Question: I'm having a really difficult time debugging this problem. Whenever I try to establish a connection with postgres, it takes a whole minute. After the connection is established, everything is fine. I've tried disabling all the mappings and not loading any, but still the connection takes a long time to aquire. I've also tried disabling validation, no difference. When I use a simple a simple JDBC connection, it's instantaneous. Hibernate is doing something which takes considerable amount of time and I can't seem to narrow it down. Any input is greatly appreciated!
Postgres Driver:
'''
postgresql-9.1-901.jdbc4.jar
'''
Configuration settings:
'''
<hibernate-configuration>
<session-factory>
<!-- properties -->
<property name="dialect">org.hibernate.dialect.PostgreSQLDialect</property>
<property name="connection.driver_class">org.postgresql.Driver</property>
<property name="connection.url">jdbc:postgresql://xxxx.com:5432/xxxxx</property>
<property name="connection.username">xxxxxxx</property>
<property name="connection.password">xxxxxxx</property>
</session-factory>
</hibernate-configuration>
'''
Additional settings in code:
'''
config.setProperty("hibernate.hbm2ddl.auto", hbm2ddlMode);
//config.setProperty("hibernate.cache.use_query_cache", "true");
config.setProperty("hibernate.cache.use_second_level_cache", "true");
//config.setProperty("hibernate.cache.region.factory_class", "net.sf.ehcache.hibernate.EhCacheRegionFactory");
config.setProperty("hibernate.cache.provider_class", "org.hibernate.cache.EhCacheProvider");
//config.setProperty("hibernate.cache.provider_class", "org.hibernate.cache.NoCacheProvider");
config.setProperty("hibernate.jdbc.fetch_size", "100");
config.setProperty("hibernate.jdbc.batch_size", "30");
config.setProperty("hibernate.jdbc.use_scrollable_resultset", "true");
config.setProperty("hibernate.connection.provider_class", "org.hibernate.connection.C3P0ConnectionProvider");
config.setProperty("hibernate.c3p0.acquire_increment", "1");
config.setProperty("hibernate.c3p0.idle_test_period", "0");
config.setProperty("hibernate.c3p0.min_size", "1");
config.setProperty("hibernate.c3p0.max_size", "2");
config.setProperty("hibernate.c3p0.timeout", "0");
config.setProperty("javax.persistence.validation.mode", "none");
'''
Here's the segment of code where the delay occurs:
'''
private SessionFactory buildSessionFactory() throws Exception {
ServiceRegistry serviceRegistry = new ServiceRegistryBuilder().applySettings(config.getProperties()).buildServiceRegistry();
//Building session takes a whole minute without mappings!!!
sessionFactory = config.buildSessionFactory(serviceRegistry);
validateConnection();
return sessionFactory;
}
'''
Here's the log results:
'''
[main] 2012-04-09 10:40:32,823 110391 INFO C3P0ConnectionProvider - HHH000046:
Connection properties: {user=hgaidb_test, password=****}
[main] 2012-04-09 10:40:32,823 110391 INFO C3P0ConnectionProvider - HHH000006:
Autocommit mode: false
[main] 2012-04-09 10:40:34,100 111668 DEBUG JdbcServicesImpl - Database ->
name : PostgreSQL
version : 8.3.3
major : 8
minor : 3
[main] 2012-04-09 10:40:34,101 111669 DEBUG JdbcServicesImpl - Driver ->
name : PostgreSQL Native Driver
version : PostgreSQL 9.1 JDBC4 (build 901)
major : 9
minor : 1
*******************************************************************************
// 1 MINUTE DELAY
*******************************************************************************
[main] 2012-04-09 10:40:34,102 111670 DEBUG JdbcServicesImpl - JDBC version : 4.
0
[main] 2012-04-09 10:41:21,632 159200 INFO Dialect - HHH000400: Using dialect:
org.hibernate.dialect.PostgreSQLDialect
*******************************************************************************
[main] 2012-04-09 10:41:21,669 159237 INFO LobCreatorBuilder - HHH000424: Disab
ling contextual LOB creation as createClob() method threw error : java.lang.refl
ect.InvocationTargetException
[main] 2012-04-09 10:41:21,814 159382 DEBUG SettingsFactory - Automatic flush du
ring beforeCompletion(): disabled
[main] 2012-04-09 10:41:21,814 159382 DEBUG SettingsFactory - Automatic session
close at end of transaction: disabled
[main] 2012-04-09 10:41:21,815 159383 DEBUG SettingsFactory - JDBC batch size: 3
0
[main] 2012-04-09 10:41:21,816 159384 DEBUG SettingsFactory - JDBC batch updates
for versioned data: disabled
[main] 2012-04-09 10:41:21,816 159384 DEBUG SettingsFactory - Scrollable result
sets: enabled
[main] 2012-04-09 10:41:21,817 159385 DEBUG SettingsFactory - Wrap result sets:
disabled
[main] 2012-04-09 10:41:21,818 159386 DEBUG SettingsFactory - JDBC3 getGenerated
Keys(): enabled
[main] 2012-04-09 10:41:21,818 159386 DEBUG SettingsFactory - JDBC result set fe
tch size: 100
[main] 2012-04-09 10:41:21,819 159387 DEBUG SettingsFactory - Connection release
mode: auto
[main] 2012-04-09 10:41:21,819 159387 INFO TransactionFactoryInitiator - HHH000
399: Using default transaction strategy (direct JDBC transactions)
[main] 2012-04-09 10:41:21,844 159412 DEBUG SettingsFactory - Default batch fetc
h size: 1
[main] 2012-04-09 10:41:21,844 159412 DEBUG SettingsFactory - Generate SQL with
comments: disabled
[main] 2012-04-09 10:41:21,845 159413 DEBUG SettingsFactory - Order SQL updates
by primary key: disabled
[main] 2012-04-09 10:41:21,846 159414 DEBUG SettingsFactory - Order SQL inserts
for batching: disabled
[main] 2012-04-09 10:41:21,846 159414 DEBUG SettingsFactory - Query translator:
org.hibernate.hql.internal.ast.ASTQueryTranslatorFactory
[main] 2012-04-09 10:41:21,867 159435 INFO ASTQueryTranslatorFactory - HHH00039
7: Using ASTQueryTranslatorFactory
[main] 2012-04-09 10:41:21,867 159435 DEBUG SettingsFactory - Query language sub
stitutions: {}
[main] 2012-04-09 10:41:21,867 159435 DEBUG SettingsFactory - JPA-QL strict comp
liance: disabled
[main] 2012-04-09 10:41:21,868 159436 DEBUG SettingsFactory - Second-level cache
: enabled
[main] 2012-04-09 10:41:21,868 159436 DEBUG SettingsFactory - Query cache: disab
led
[main] 2012-04-09 10:41:21,869 159437 DEBUG SettingsFactory - Cache region facto
ry : org.hibernate.cache.internal.NoCachingRegionFactory
[main] 2012-04-09 10:41:21,872 159440 DEBUG SettingsFactory - org.hibernate.cach
e.internal.NoCachingRegionFactory did not provide constructor accepting java.uti
l.Properties; attempting no-arg constructor.
[main] 2012-04-09 10:41:21,873 159441 DEBUG SettingsFactory - Optimize cache for
minimal puts: disabled
[main] 2012-04-09 10:41:21,873 159441 DEBUG SettingsFactory - Structured second-
level cache entries: disabled
[main] 2012-04-09 10:41:21,873 159441 DEBUG SettingsFactory - Statistics: disabl
ed
[main] 2012-04-09 10:41:21,874 159442 DEBUG SettingsFactory - Deleted entity syn
thetic identifier rollback: disabled
[main] 2012-04-09 10:41:21,874 159442 DEBUG SettingsFactory - Default entity-mod
e: pojo
[main] 2012-04-09 10:41:21,875 159443 DEBUG SettingsFactory - Named query checki
ng : enabled
[main] 2012-04-09 10:41:21,875 159443 DEBUG SettingsFactory - Check Nullability
in Core (should be disabled when Bean Validation is on): enabled
[main] 2012-04-09 10:41:21,876 159444 DEBUG SettingsFactory - multi-tenancy stra
tegy : NONE
'''
I've done a little more research on this, stepping through the debugger. I don't have all the source in my classpath, but i can still see the variables. Durring that one minute wait, Hibernate is querying the pg_catalog.pg_type table:
'''
[SELECT typname FROM pg_catalog.pg_type WHERE oid = , ]
'''
Here's a screenshot:

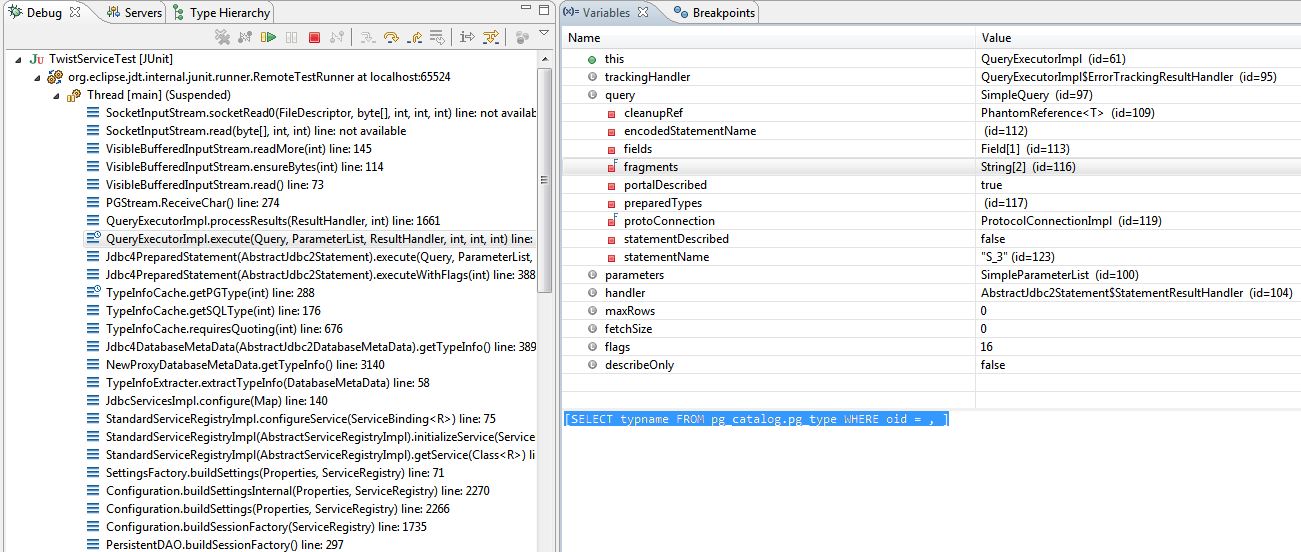
Answer: I fixed it =) I really had to root around to find the answer for this one. Basically, it comes down to loading metadata and the JDBC driver. It's loading ALL META DATA, including comments beside sql columns and other various constructs, which are not needed for operation. I don't know why this is on by default but you should definitely turn this feature off unless you explicitly need it:
'''
config.setProperty("hibernate.temp.use_jdbc_metadata_defaults","false");
'''
Instant connection now!
The only info I could find on this is in code:
'''
107 // 'hibernate.temp.use_jdbc_metadata_defaults' is a temporary magic value.
108 // The need for it is intended to be alleviated with future development, thus it is
109 // not defined as an Environment constant...
110 //
111 // it is used to control whether we should consult the JDBC metadata to determine
112 // certain Settings default values; it is useful to *not* do this when the database
113 // may not be available (mainly in tools usage).
114 boolean useJdbcMetadata = ConfigurationHelper.getBoolean( "hibernate.temp.use_jdbc_metadata_defaults", configValues, true );
'''
<URL>